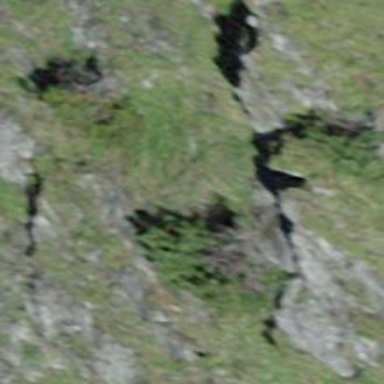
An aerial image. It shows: Beautiful tree in nature.